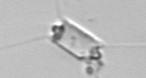
Label: Chaetoceros_didymus